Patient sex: M
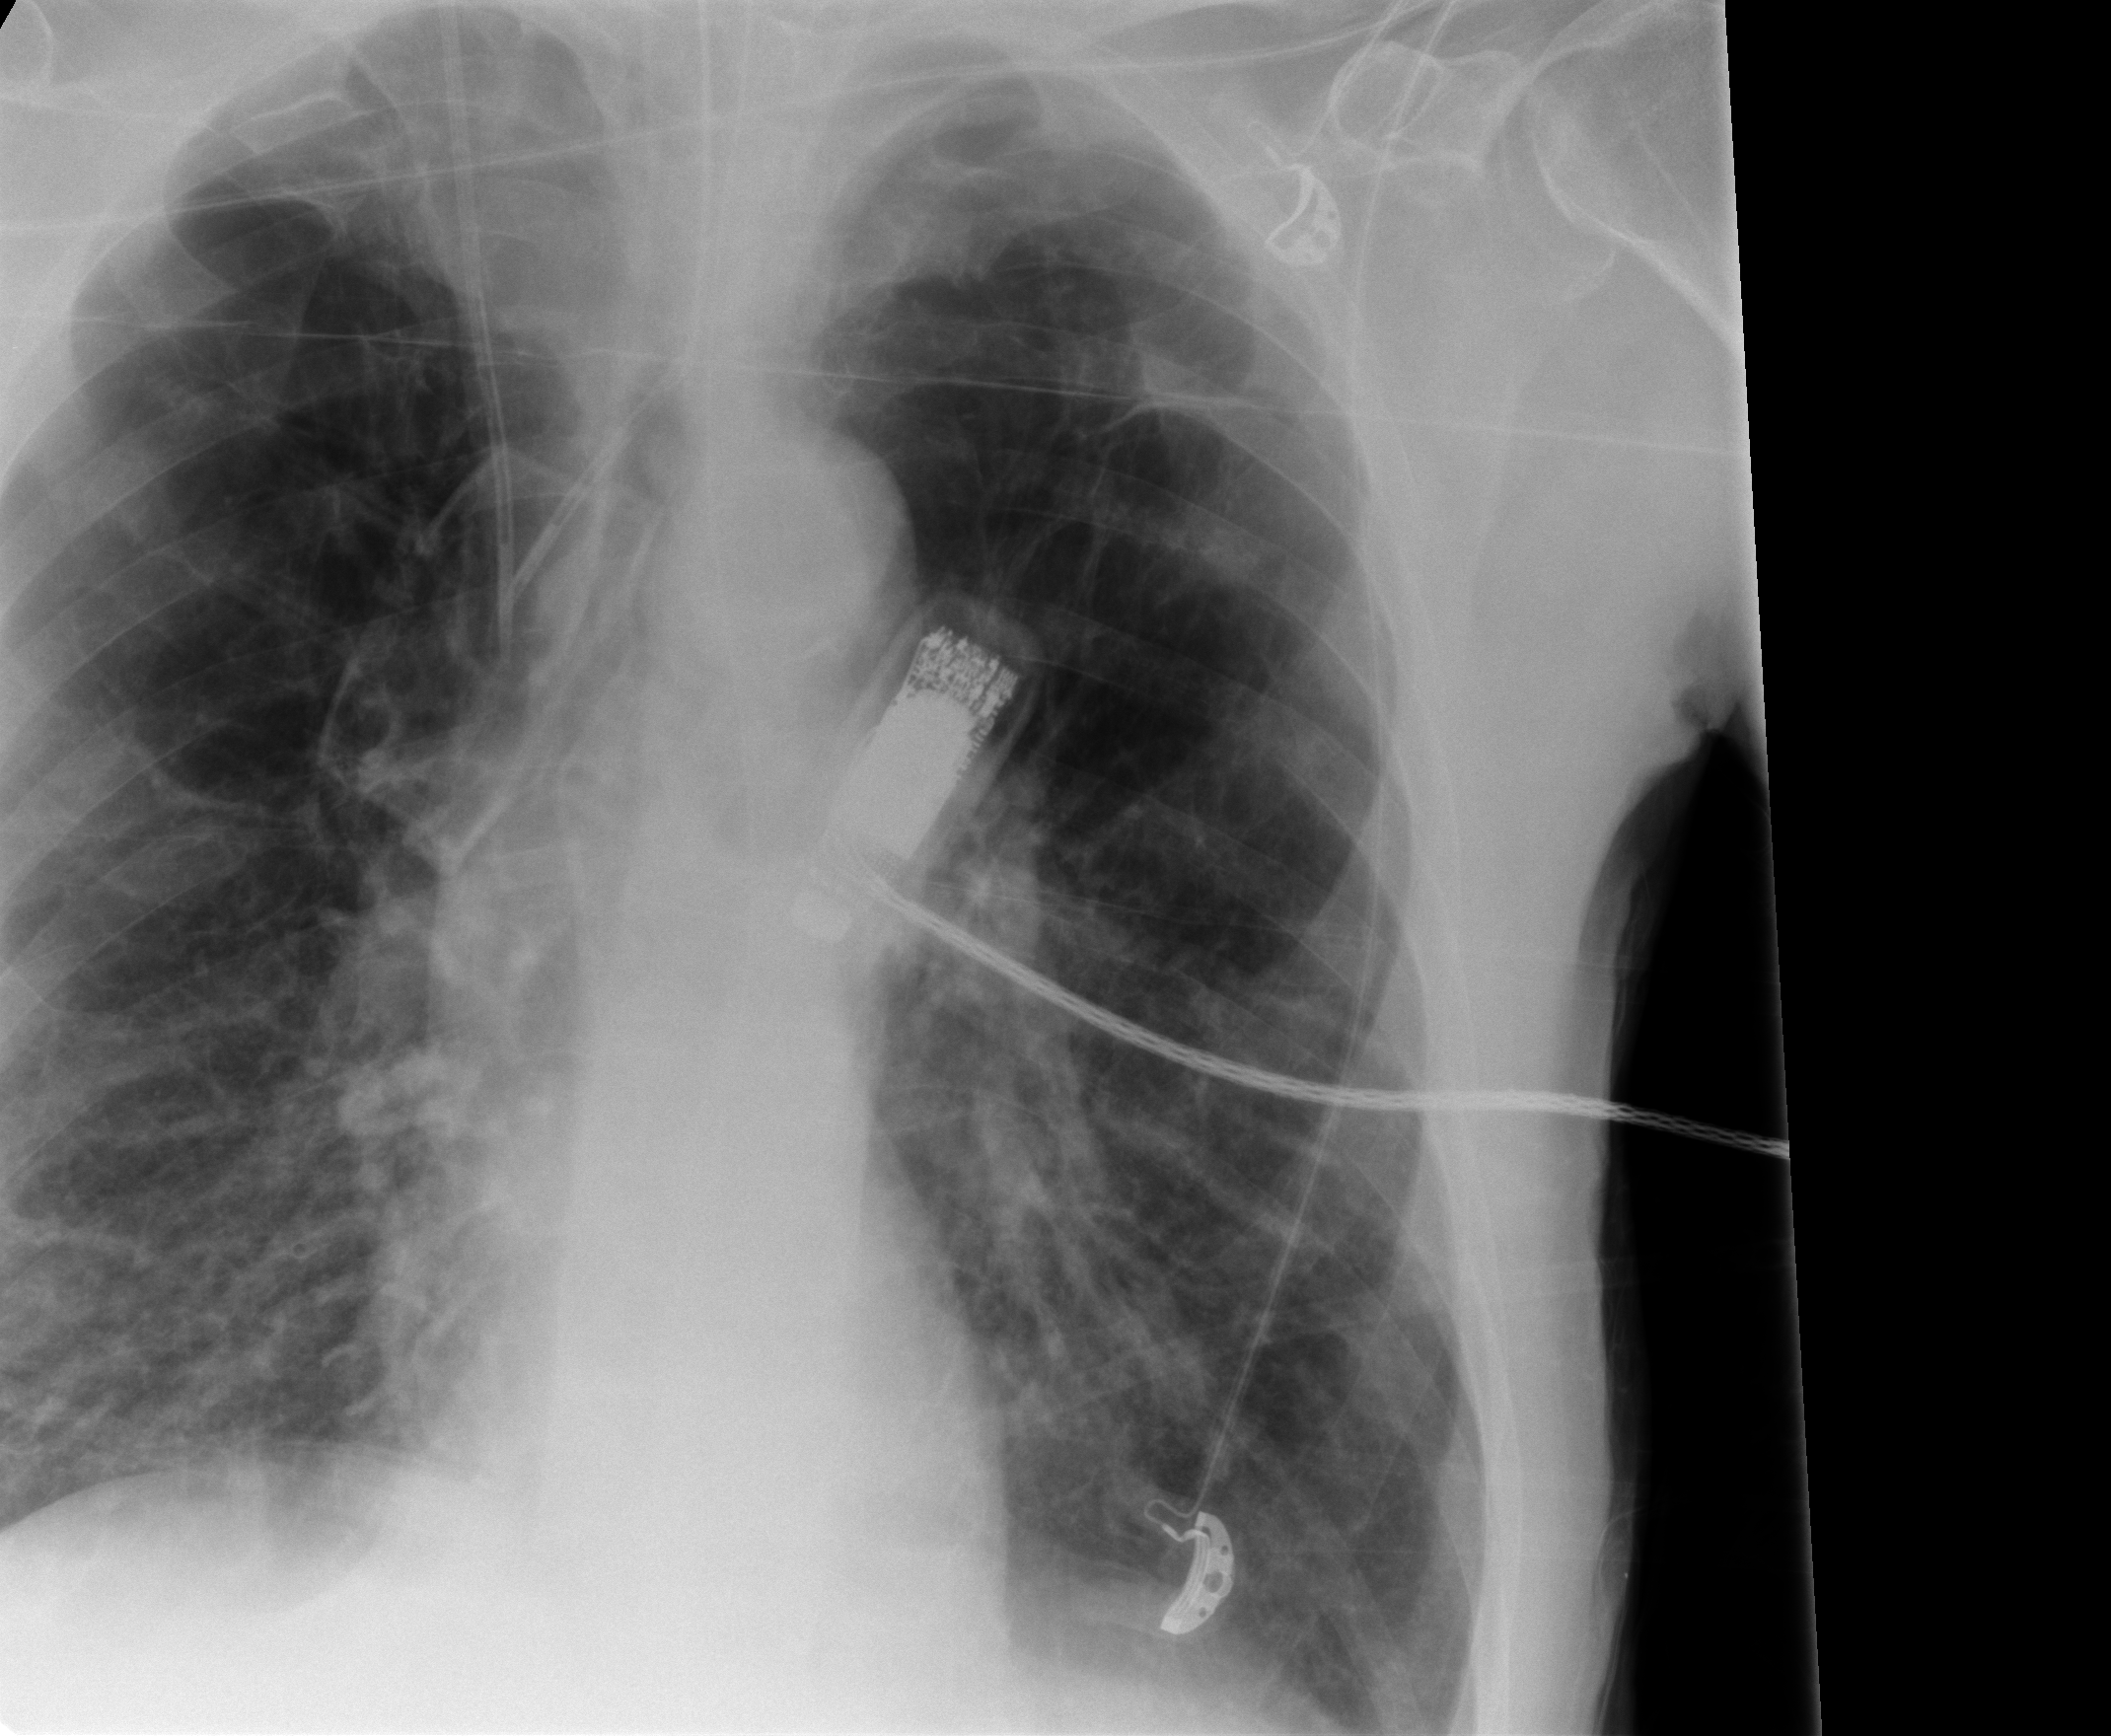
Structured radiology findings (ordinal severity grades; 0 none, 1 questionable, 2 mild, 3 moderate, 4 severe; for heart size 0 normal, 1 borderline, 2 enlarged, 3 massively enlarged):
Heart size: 0
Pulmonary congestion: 0
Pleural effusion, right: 0
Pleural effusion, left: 0
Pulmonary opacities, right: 2
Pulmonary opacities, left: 0
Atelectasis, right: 0
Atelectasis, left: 0